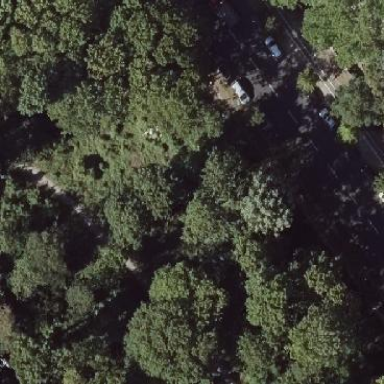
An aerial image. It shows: Mixed leaf woodland.